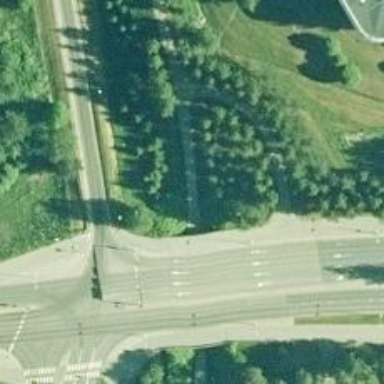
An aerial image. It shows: Asphalt cycleway.